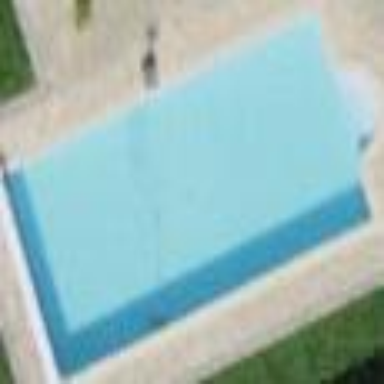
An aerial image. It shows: Swimming pool located in leisure land.